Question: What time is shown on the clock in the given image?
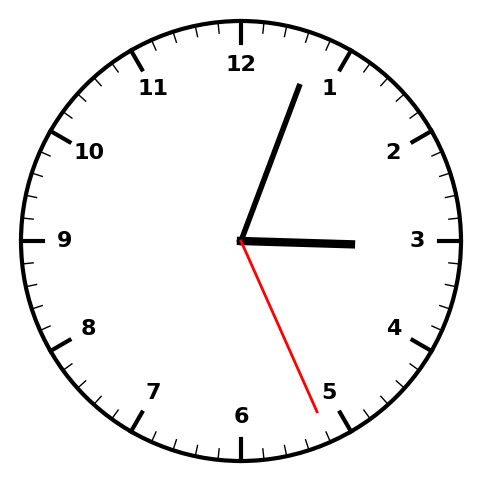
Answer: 03:03:26